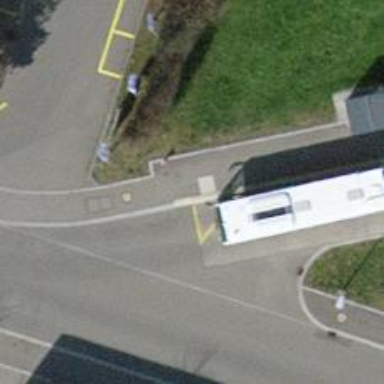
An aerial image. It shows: Platform for public transport with shelter.